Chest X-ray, PA view. Patient: 16 years old, sex F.
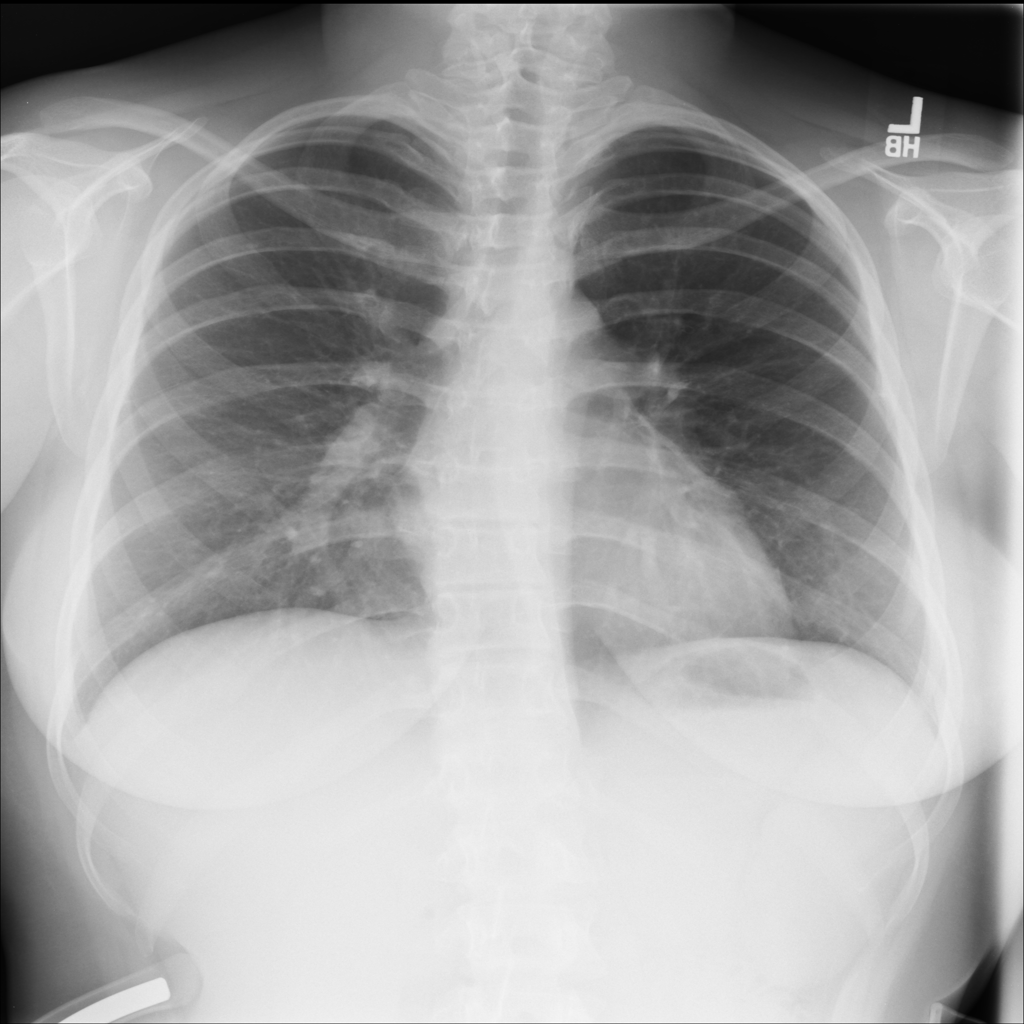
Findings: No Finding